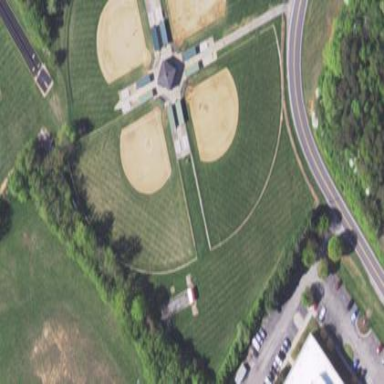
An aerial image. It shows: Baseball pitch for leisure and sports activities.